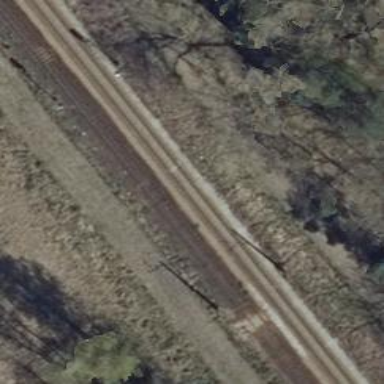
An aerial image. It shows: Solitary milestone along the railway.